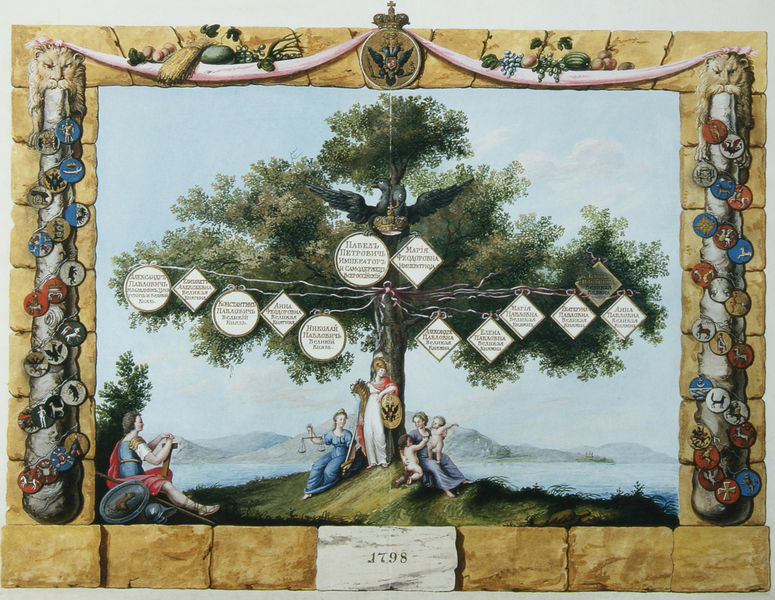
Titel: Stammbaum der Familie Pauls I.
Standort: St. Petersburg
Institution: Schloss Pawlowsk
Schlagwörter: adler, baum, berg, blau, blätter, felsen, flügel, gemälde, himmel, mann, meer, schatten, umhang, vogel, wasser, wolken, aquarell, frauen, gelb, grün, landschaft, menschen, ocker, see, äste, braun, frankreich, frau, grau, licht, männer, schwarz, stroh, weiss, zeichnung, gras, obst, rot, wiese, wolke, fest, muster, rahmen, steine, bild, füllhorn, ast, baumstamm, erde, horizont, stamm, vögel, busch, büsche, mantel, reich, stoff, familie, kind, mutter, blatt, girlande, krone, rosa, anhöhe, kinder, kreis, rund, engel, früchte, trauben, mähne, schrift, papier, jungen, knaben, getreide, heu, russland, berge, gebirge, mauer, formen, nebel, baby, figuren, französisch, banner, krieg, kaiser, könig, lanze, wein, brot, junge, jahreszahl, name, melone, schild, waage, knabe, medaillon, glaube, kreuz, paul, illustration, revolution, schilder, schwert, text, waffen, soldat, waffe, kreise, helm, allegorie, kranz, göttin, ritter, löwenkopf, österreich, namen, rom, girlanden, jahr, wappen, gerechtigkeit, wurzeln, weintrauben, löwen, toga, mittelalter, krieger, musen, geier, greif, mehne, löwe, speer, kaiserreich, monarchie, tunika, keule, putti, athene, quadrat, buam, kaiserkrone, symbole, justitia, löwenmähne, schilde, ahnen, medaillons, doppeladler, tafeln, dynastie, deutsches reich, ber, doppelkopfadler, wappentier, chronik, stammbaum, genealogie, heraldik, reichsadler, inder, habsburger, wappenschild, waagschale, st. petersburg, waagschalen, abstammung, adlerschild, ahnentafel, morale picture, naumstamm, tree of knowledge, virtues, virtutes, wunschbaum, 1798, manem, stammtafel, gerichtigeit, stammbau, damilien